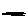
Label: line